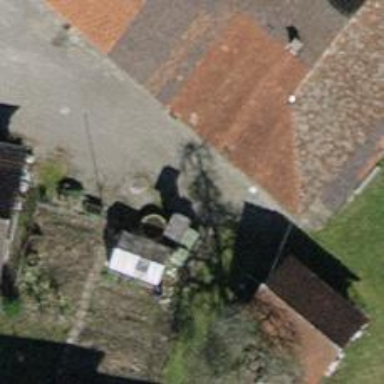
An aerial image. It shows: Driveway with fine gravel surface.